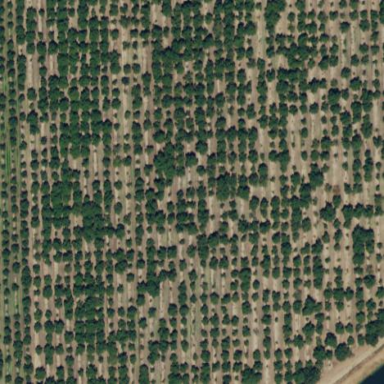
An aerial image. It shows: Orchard.